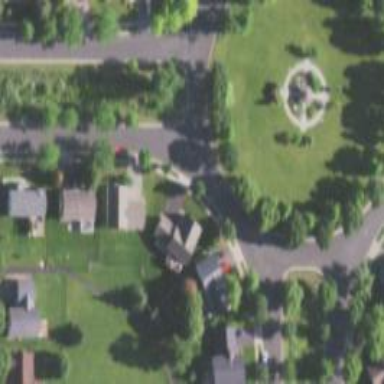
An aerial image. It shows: Circular junction on residential road.